Field crop: tomato
Growth stage: 1
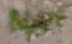
Species: portulaca